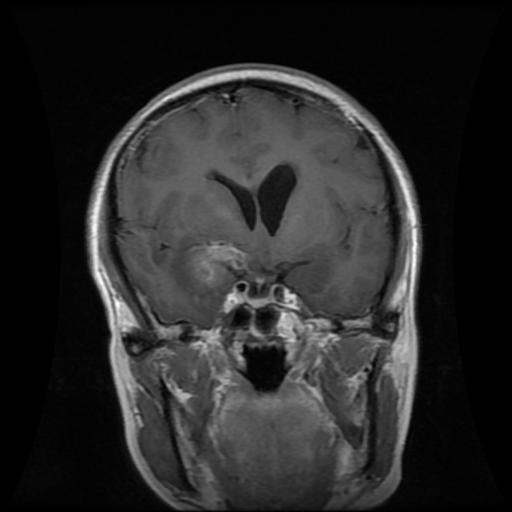
Label: glioma